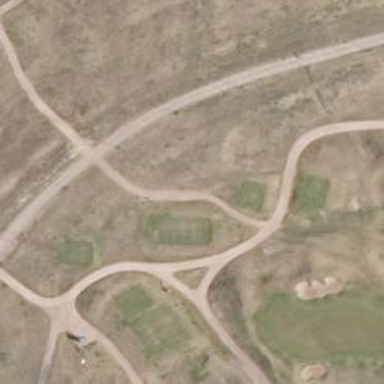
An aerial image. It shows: Path used for both walking and golf.